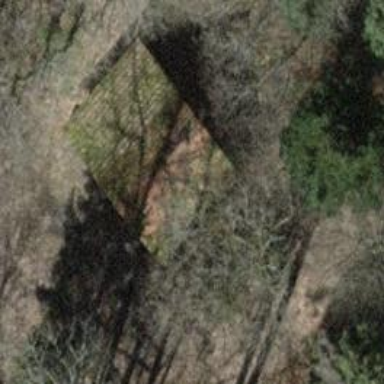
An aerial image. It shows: Shelter hut.